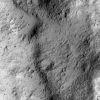
Atmospheric dust classification: not_dusty